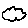
Label: cloud